Chest X-ray:
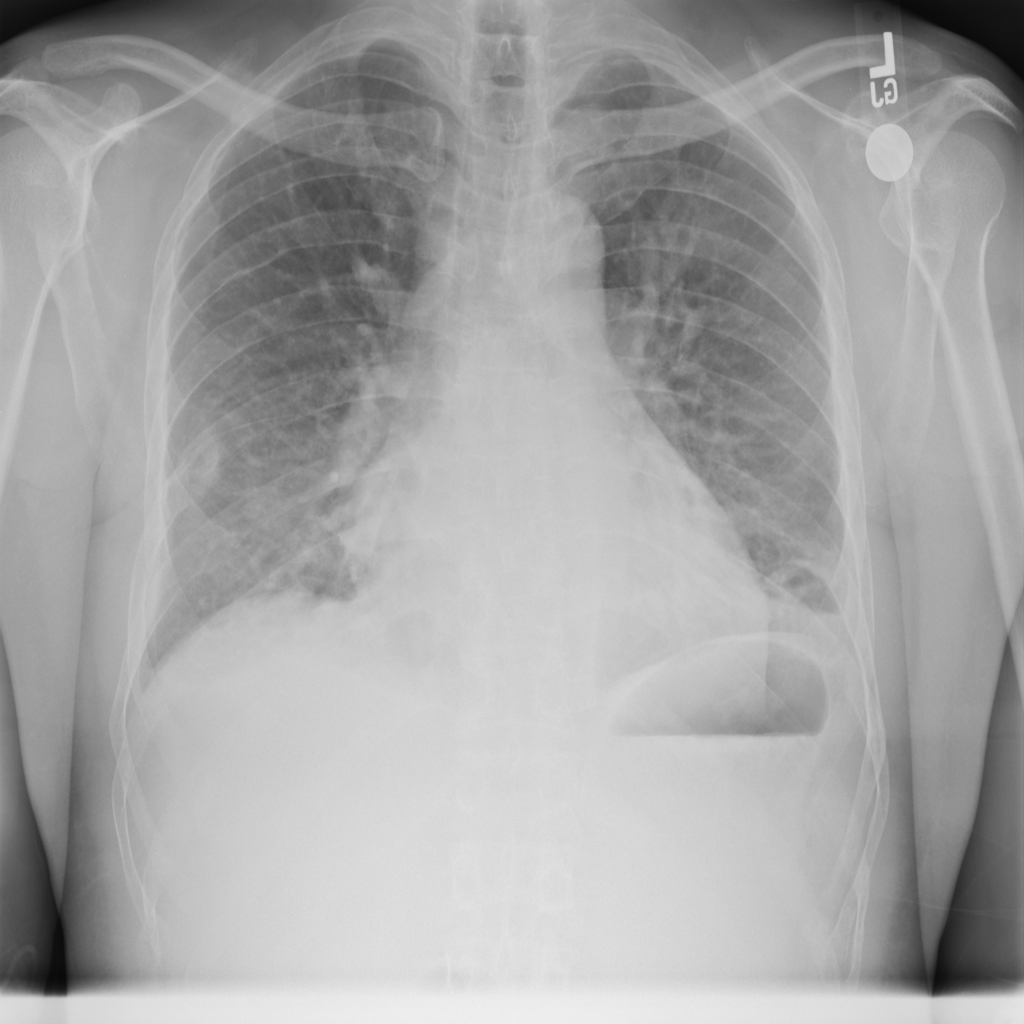
Findings: Fracture, Cardiomegaly, Effusion, Consolidation
No abnormal finding: no